Question: I have a dataset 'TransactionId', 'PolicyId', 'DebitnoteId' and 'Amount'. I need to add cumulative/rolling balances for the policy and debit note balances. I have illustrated what the 'PolicyID Rolling Balance' and the 'DebitNote Rolling Balance' should be using colors to display items which made up the balances in the image below. I am new to DAX and not able to get the balances working without using the Date Functions.

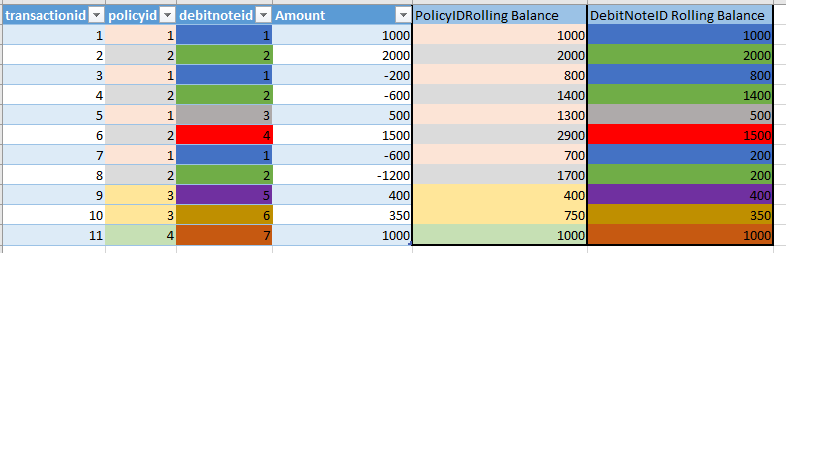
Answer: I have not tried it out but here's something that you should give a try:
'PolicyID Rolling Balance = calculate( sumx(values(policiID);[sum(amount) or lastnonblank(amount;0) I'm not sure :/]); filter(all(Table) ; transactionID [<= or >=] MAx(transaticonID)))'
or with earlier function in a calculated column instead of max or in maxx (instead of max: 'maxx(Table; transactionID[<= >=]earlier(transationID))')
I hope at least it gives you a little hint which is working.
The DebitNote Rolling Balance should be done similarly (with DebitnoteId).
and another note instead of sumx one could use groupby function too, I guess. Like this:
'calculate(sum(amount); groupby(table; policyID); /\*filter like before*/)'
Oh. And one more thing I used ';' because I have this in my locale settings or somewhere. If it's underscored then you should use ','.
//sorry for this "Answer". There's one answer I want to ask something but I can't, because I need some "reputation"...